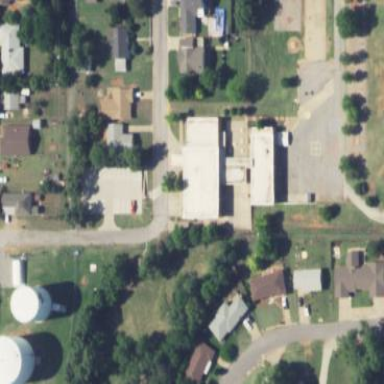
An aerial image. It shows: School building.